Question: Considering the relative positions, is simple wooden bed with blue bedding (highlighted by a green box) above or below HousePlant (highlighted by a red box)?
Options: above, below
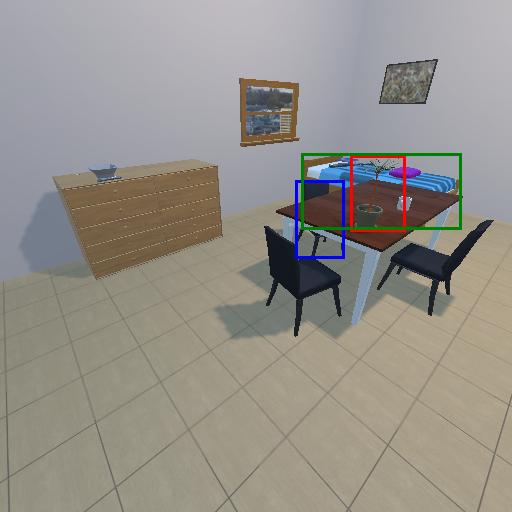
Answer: above